Question: I got the problem when my app is running in background on my iPhone for more than 2 hours, then in Xcode often comes the error "Terminated due memory pressure". What can I do that my app runs in background without problems? Here's a screenshot of Instruments:

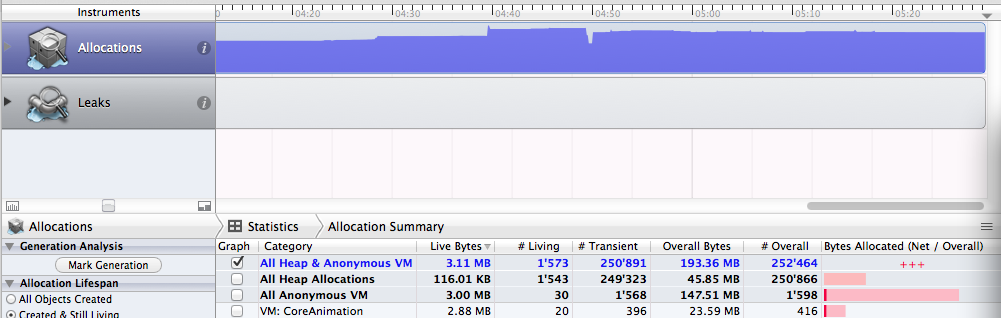
Answer: Simply put, it's very likely not really your fault. The iOS low memory killer (a rather aggressive kernel thread by the name of Jetsam) uses "priority bands" to maintain candidate processes to kill on low memory, and virtually everyone is a candidate - with background processes being likelier than foreground ones.
What you can do is try to gain some more breathing room by responding to low memory events (i.e. implement didReceiveLowMemoryWarning) and unload any Images/UIImageViews, etc you aren't strictly requiring - even if you do a little, it helps you survive. Also, you didn't point out which UIBackgroundMode you are using - that might help (it defines app profile in kernel, thereby taming Jetsam a little).